Current action and preconditions to check: trajectory_clear

Your task: For each precondition in the list above, predict whether it will hold at this action.

Consider the current scene as observed from the mobile robot's camera, and analyze the predicted future states of all dynamic agents (e.g., people, animals, vehicles, or any moving entities) within the NEXT SECOND.

IMPORTANT: Only answer "very likely" if you are absolutely certain—based on strong, clear evidence—that a dynamic agent will violate the precondition in the predicted future state. Do NOT answer "very likely" for unlikely, ambiguous, or low-probability risks.

Ask yourself for each precondition: Is there a high probability, with clear and convincing evidence, that the predicted future states of any dynamic agent will interfere with the predicted future state of the currently executing action within the NEXT SECOND, causing that precondition to fail?

Assess the risk level based on these predictions. Use "likely" or "very likely" if motions create a clear risk of interference.

Use "neutral" or "improbable" if agents are nearby but their predicted paths are clearly diverging or non-conflicting.

Failure Risk Categories: "very improbable", "improbable", "neutral", "likely", "very likely"

Answer Format: Output ONLY the probability_of_failure value from these categories: "very improbable", "improbable", "neutral", "likely", "very likely"

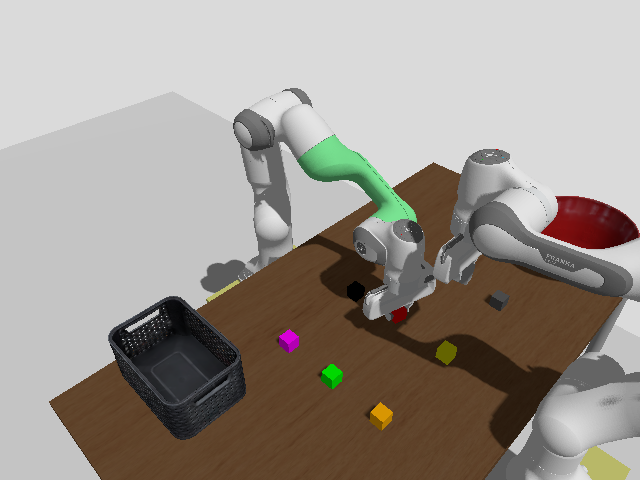

Answer: improbable